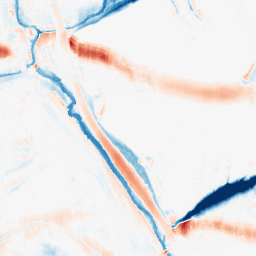
Category: morphological
Decomposition family: morphological_ellipse
Decomposition parameters: operation: average
width: 30
height: 10
Upsampling method: bicubic_16x
Upsampling parameters: scale: 16
Upsampling scale: 16